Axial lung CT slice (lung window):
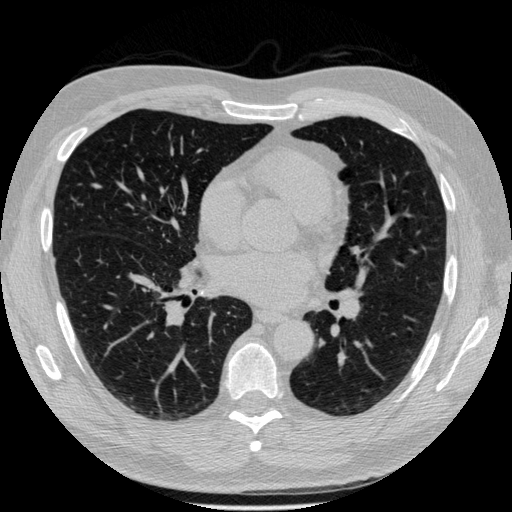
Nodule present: no